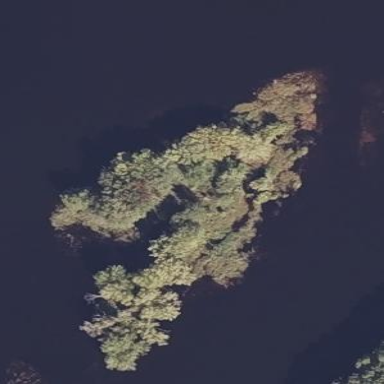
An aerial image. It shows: Islet.